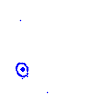
Particle: kaon